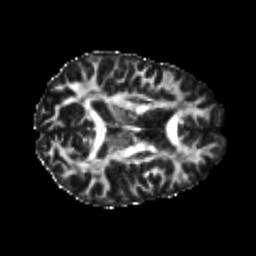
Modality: FA
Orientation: axial
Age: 24
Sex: male
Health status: healthy
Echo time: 0.074 s